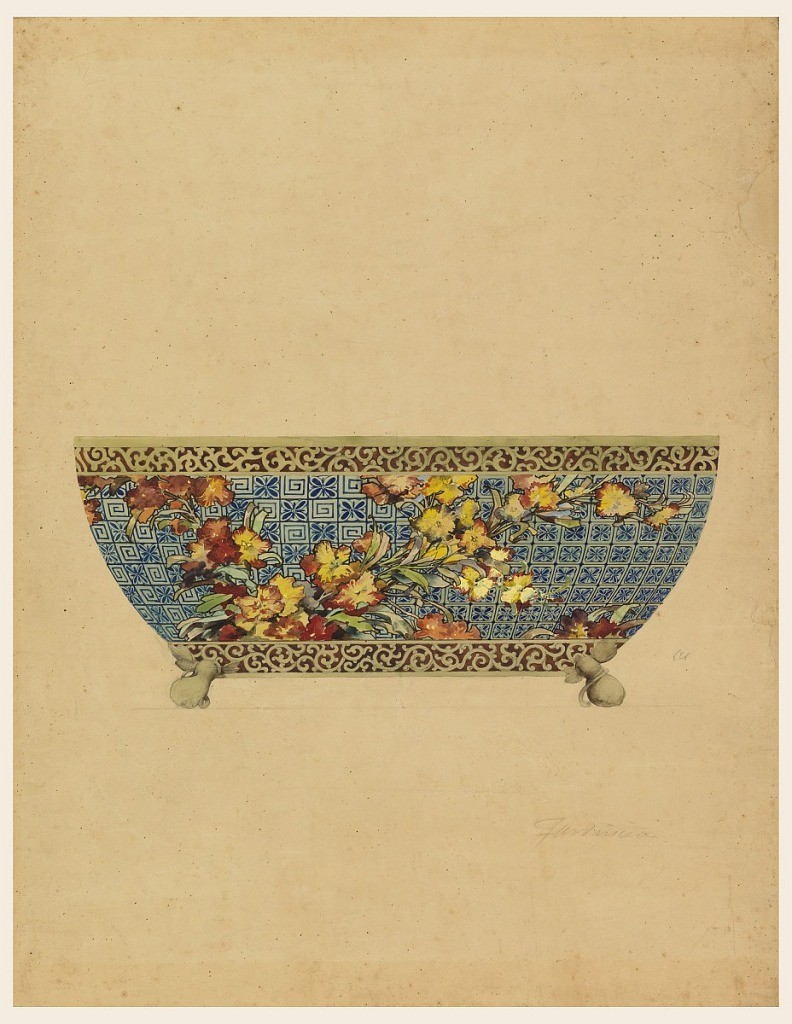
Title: Design for a Jardinière
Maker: Amédée de Caranza, active Longwy and Bordeaux, ca. 1867 – 1885
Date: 1875–85
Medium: Brush and watercolor, gouache, graphite on white wove paper, lined
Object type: Drawing
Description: A jardinière decorated with plum blossoms on a blue and white diaper-patterned ground in imitation of a porcelain body with a scrollwork band imitating a tortoiseshell mount, around the upper edge and the base.  Feet in the shape of gourds with small leaves and vines support the vessel.